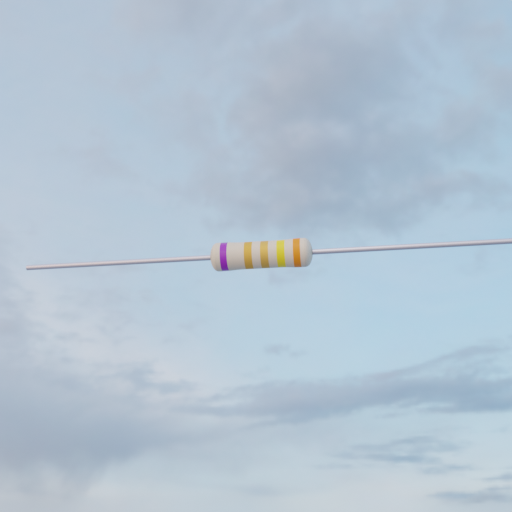
Resistor colour bands (in order): violet, gold, gold, yellow, orange